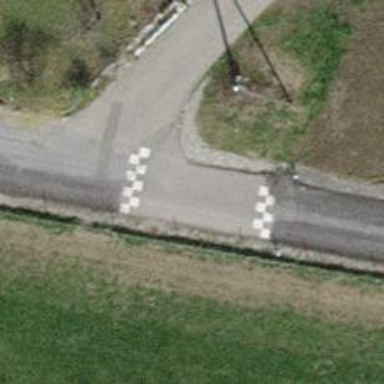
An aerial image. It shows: Table-style traffic calming feature.